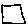
Label: square